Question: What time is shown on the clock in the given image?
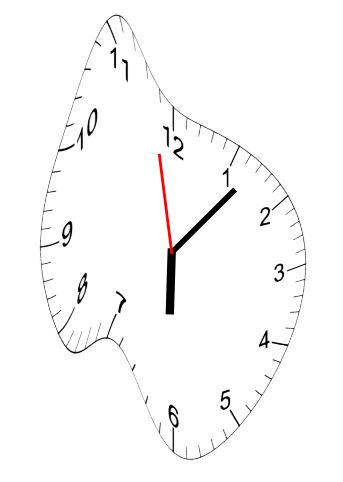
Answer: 06:06:58